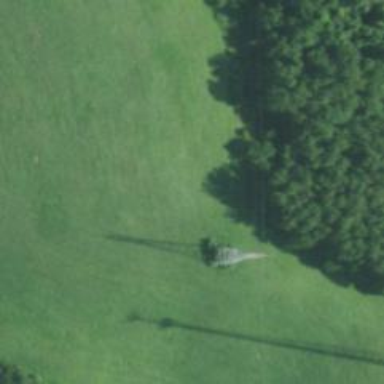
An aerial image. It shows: Lattice structure tower used for power transmission.